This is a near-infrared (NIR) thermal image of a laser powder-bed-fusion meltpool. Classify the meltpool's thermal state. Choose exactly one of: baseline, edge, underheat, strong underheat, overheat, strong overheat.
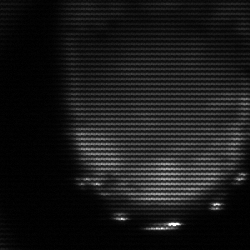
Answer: edge